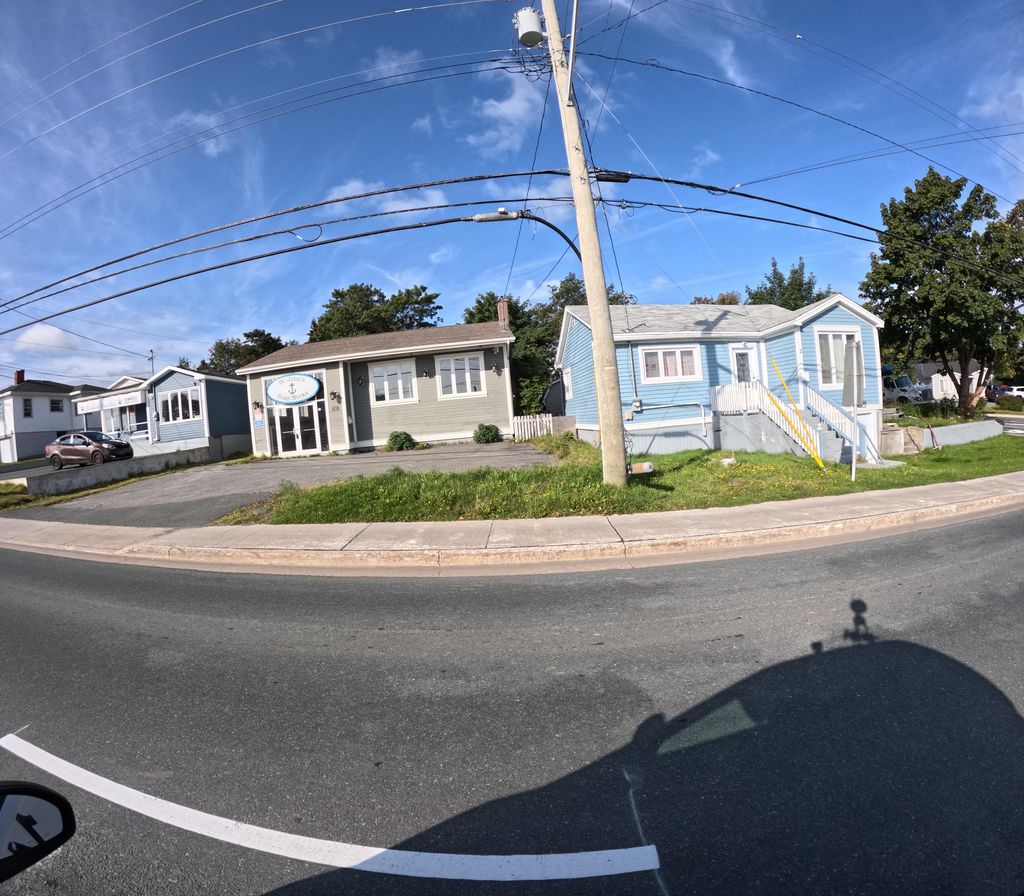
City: st_johns